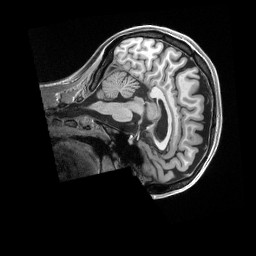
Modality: T1w
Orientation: sagittal
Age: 22
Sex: female
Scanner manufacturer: siemens
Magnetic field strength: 3 T
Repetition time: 2.5 s
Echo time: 0.00296 s